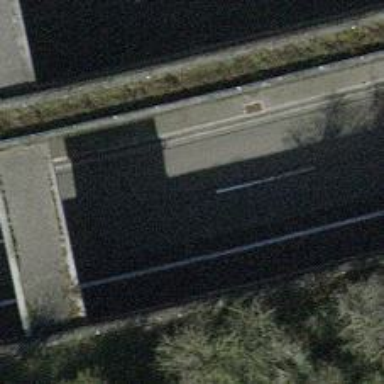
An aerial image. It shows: Motorway.